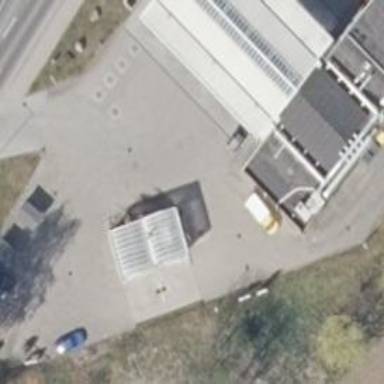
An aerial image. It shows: Car wash facility.